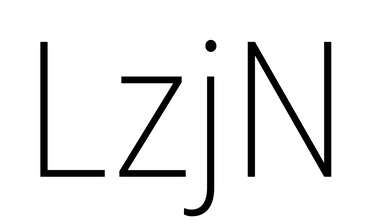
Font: Roboto_Condensed_ExtraLight